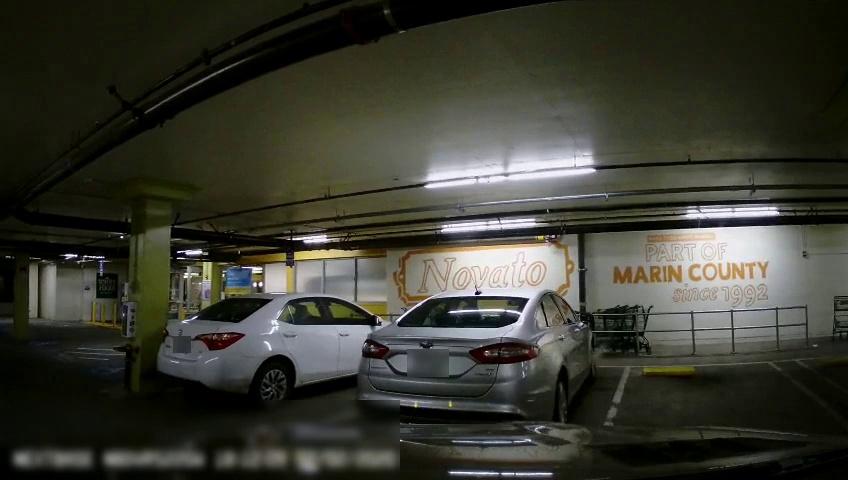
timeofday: Night
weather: Other
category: Drivable Space
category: Vehicles | Car
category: Vehicles | Car